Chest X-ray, PA view. Patient: 57 years old, sex M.
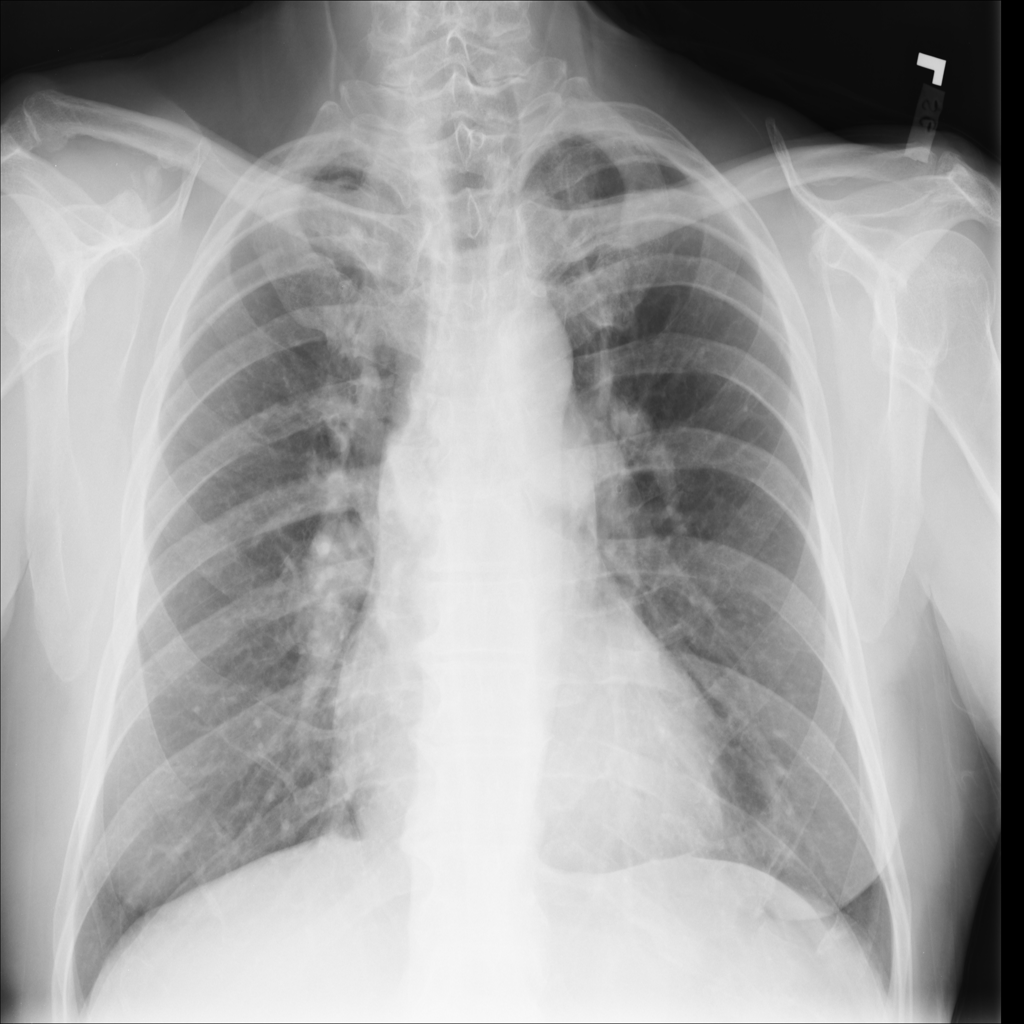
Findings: No Finding